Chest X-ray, PA view. Patient: 32 years old, sex M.
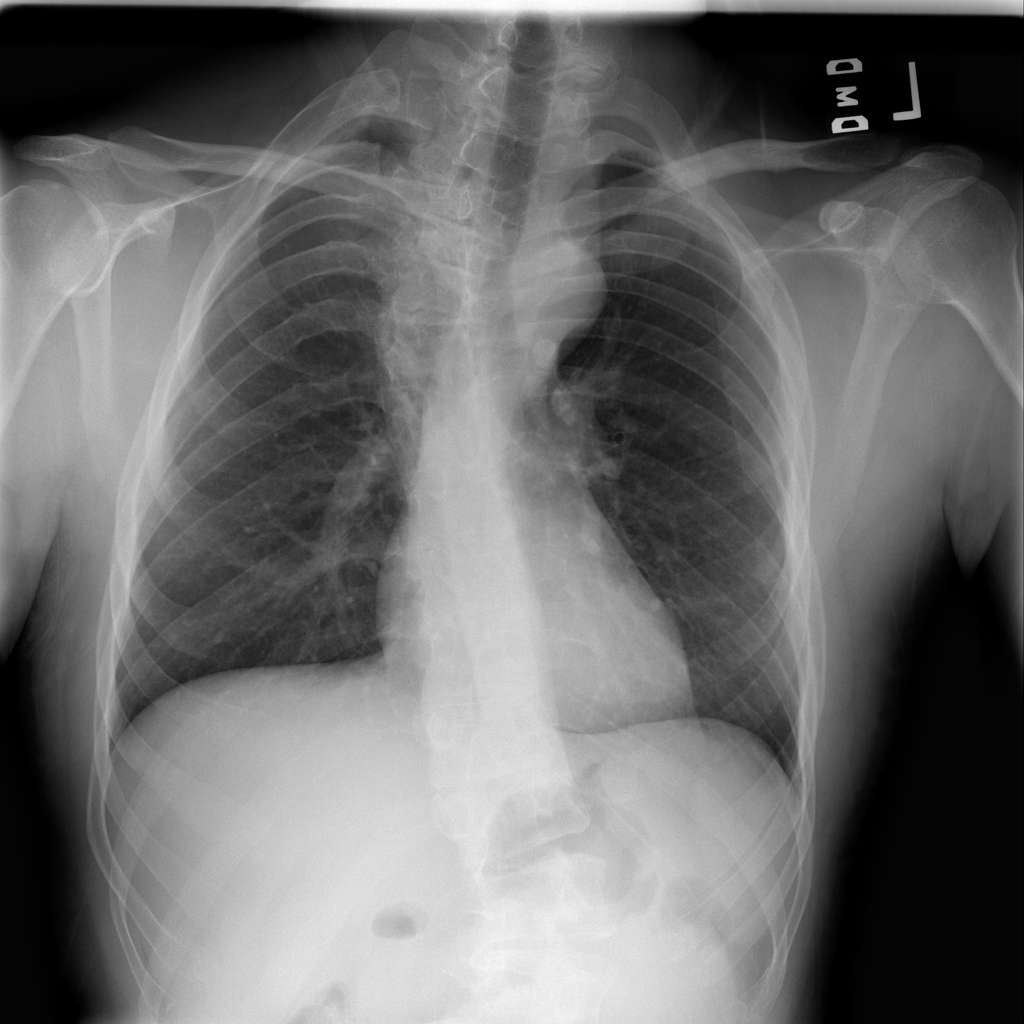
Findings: No Finding